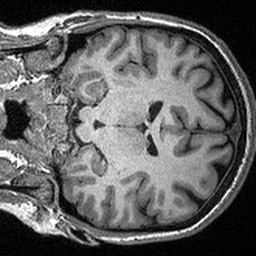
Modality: T1w
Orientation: coronal
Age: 40
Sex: female
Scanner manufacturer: siemens
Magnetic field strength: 3 T
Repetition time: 2.3 s
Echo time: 0.00298 s